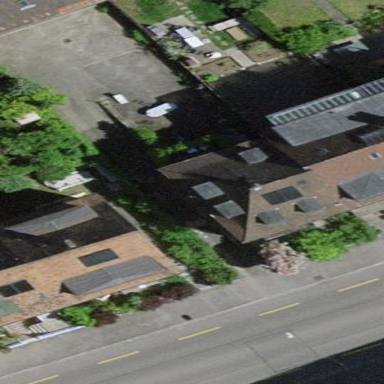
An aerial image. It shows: Terrace building.